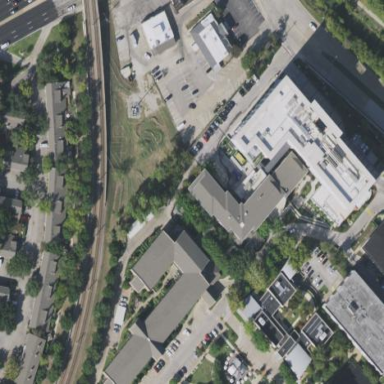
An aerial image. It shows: Nursing home building.